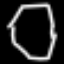
Label: octagon